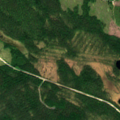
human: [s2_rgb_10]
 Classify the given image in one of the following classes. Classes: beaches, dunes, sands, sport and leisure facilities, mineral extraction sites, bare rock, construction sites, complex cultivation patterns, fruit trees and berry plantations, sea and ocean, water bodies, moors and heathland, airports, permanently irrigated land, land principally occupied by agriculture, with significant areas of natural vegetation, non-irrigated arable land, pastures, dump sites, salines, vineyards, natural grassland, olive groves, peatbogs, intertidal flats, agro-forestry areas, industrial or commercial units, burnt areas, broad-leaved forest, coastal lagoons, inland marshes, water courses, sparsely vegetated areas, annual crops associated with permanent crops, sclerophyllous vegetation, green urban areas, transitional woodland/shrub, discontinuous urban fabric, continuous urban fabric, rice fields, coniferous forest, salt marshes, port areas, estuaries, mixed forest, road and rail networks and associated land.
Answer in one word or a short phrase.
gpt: coniferous forest, transitional woodland/shrub